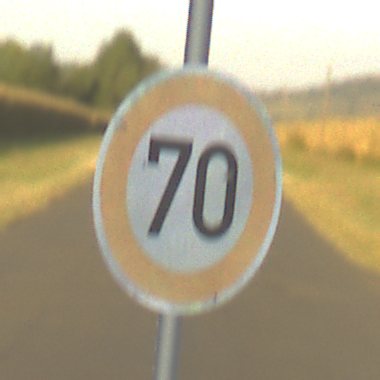
Verkehrszeichen: Geschwindigkeit70
Umgebung: Outdoor, RoadRail
Tageszeit: SunriseSunset
Wetter: Clear
Licht: Natural
Jahreszeit: NotSpecified
Kontrast: HighContrast